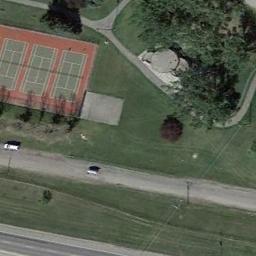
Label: tennis_court